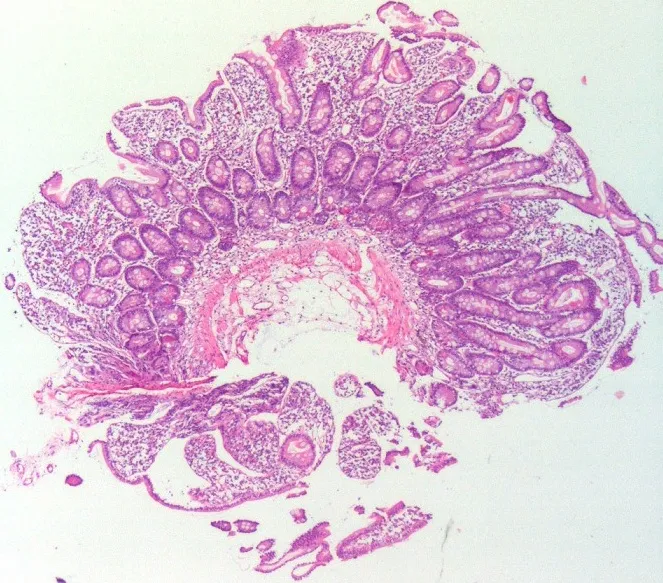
Low-power view showing moderate villous stunting and crypt hyperplasia, consistent with Marsh class 3b (H&Ex40).
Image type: pathology (h&e)